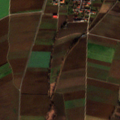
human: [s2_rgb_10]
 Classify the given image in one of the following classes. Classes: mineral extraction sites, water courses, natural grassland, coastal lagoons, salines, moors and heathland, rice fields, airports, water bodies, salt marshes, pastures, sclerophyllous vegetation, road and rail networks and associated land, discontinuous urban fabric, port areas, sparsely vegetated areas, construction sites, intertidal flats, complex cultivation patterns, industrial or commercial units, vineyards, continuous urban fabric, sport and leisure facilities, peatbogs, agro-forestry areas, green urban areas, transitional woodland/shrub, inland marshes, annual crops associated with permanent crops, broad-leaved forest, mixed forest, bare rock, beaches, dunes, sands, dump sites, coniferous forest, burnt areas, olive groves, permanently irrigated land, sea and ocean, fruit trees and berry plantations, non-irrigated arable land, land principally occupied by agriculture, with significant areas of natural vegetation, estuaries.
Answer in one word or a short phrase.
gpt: discontinuous urban fabric, non-irrigated arable land